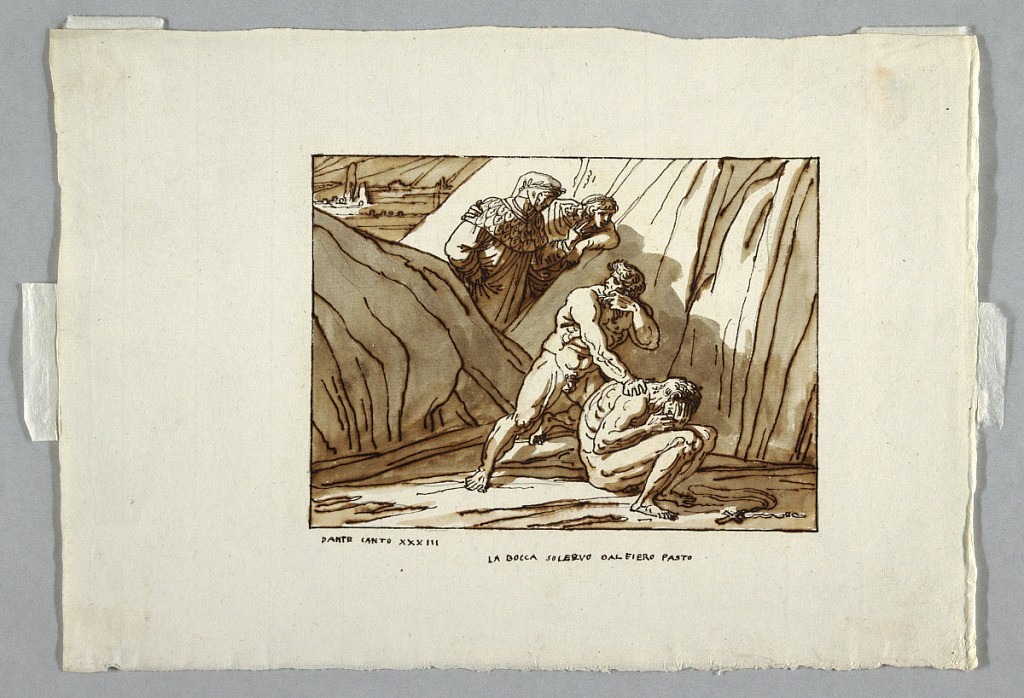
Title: Drawing
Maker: Felice Giani, Italian, 1758–1823
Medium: Pencil. Pen, ink. Sepia wash. Paper
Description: Ugolino gets up leaning with his right hand upon the back of the crouching Roger. Beside whom his cross lies. Dante speaks to him from behind a cleft in the ice wall. Virgil leans beside him, having put his right arm around Dante's shoulder.